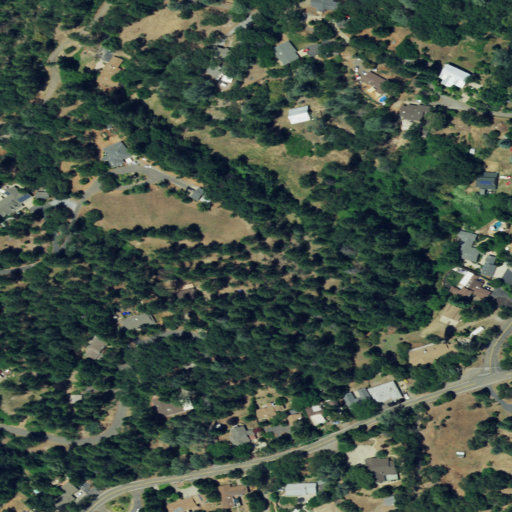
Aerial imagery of mountain in California named Union Hill containing evergreen forest, open development, low intensity development, mixed forest, shrub, deciduous forest, and medium intensity development